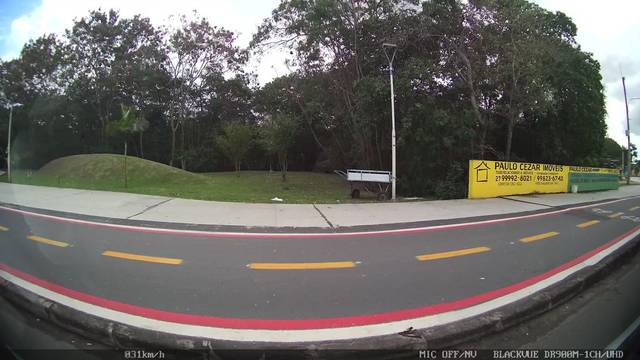
Region: Brazil
Coordinates: -20.256, -40.298